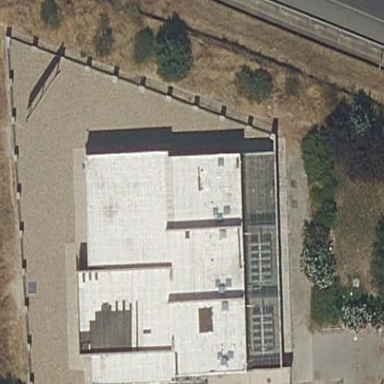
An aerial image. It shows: Service building.